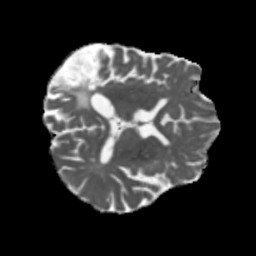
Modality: MD
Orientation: axial
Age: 68
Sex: male
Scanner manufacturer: siemens
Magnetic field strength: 3 T
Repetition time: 5.47 s
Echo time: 0.0854 s